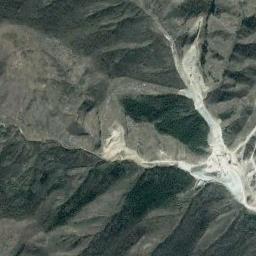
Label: mountain